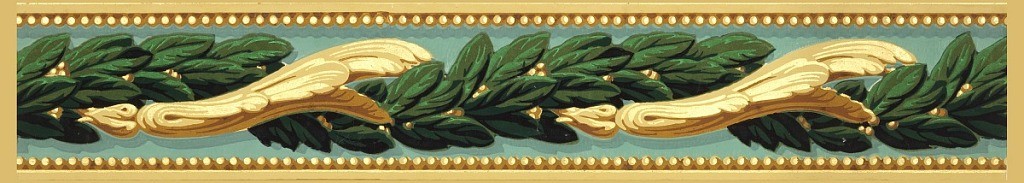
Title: Border
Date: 1850–65
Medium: Block-printed and flocked
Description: Intertwined cables of laurel, in green flock, and close-folded acanthus; viridian field, and simulated bead molding across top and bottom. Printed in buff, brown, greens and gilt, with green flock.